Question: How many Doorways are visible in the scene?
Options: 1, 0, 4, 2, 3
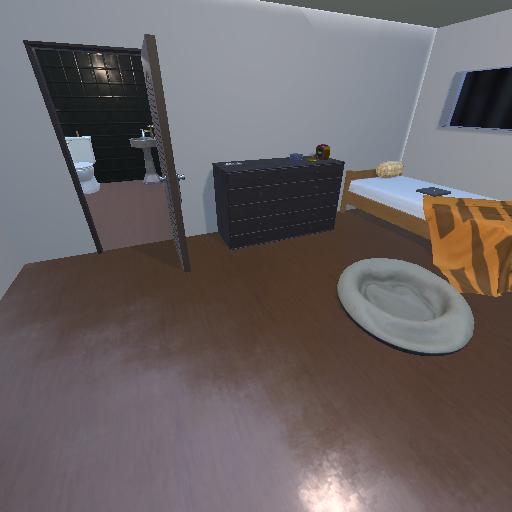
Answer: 1